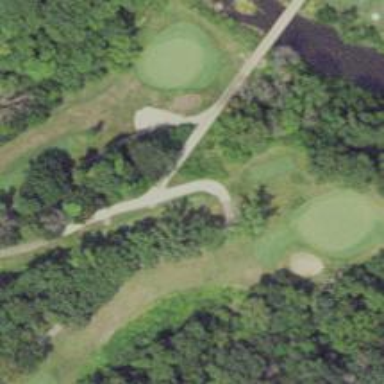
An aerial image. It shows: Footway that doubles as golf path.